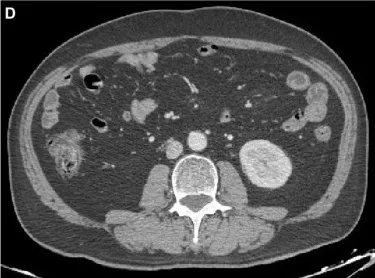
Contrast-enhanced CT images of chronic disseminated candidiasis. (C,D) Day 171, abscesses almost disappeared.
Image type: radiology (ct)